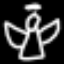
Label: angel